Interaction volume radius: 5 \u00c5
Interaction volume height: 15 \u00c5
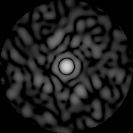
Disorder parameter: 0.8408